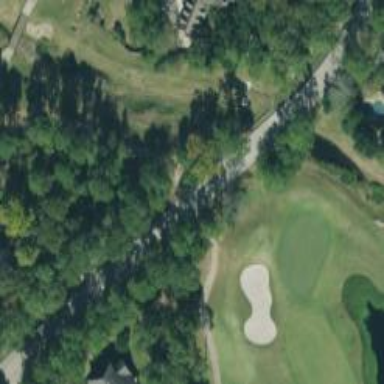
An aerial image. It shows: Pathway for golfing.